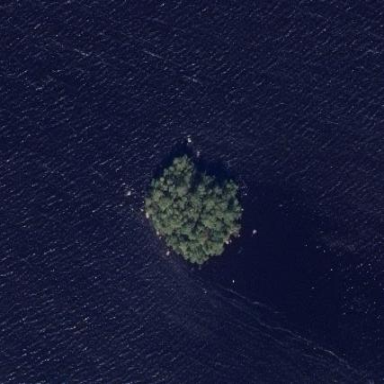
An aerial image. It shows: Islet surrounded by woodland.